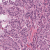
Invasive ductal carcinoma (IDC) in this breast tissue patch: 1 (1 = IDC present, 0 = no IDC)